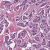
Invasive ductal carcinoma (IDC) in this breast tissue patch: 1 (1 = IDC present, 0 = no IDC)